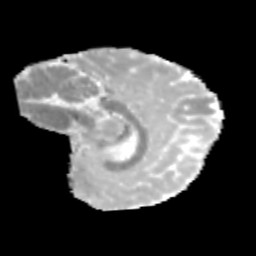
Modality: MD
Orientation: sagittal
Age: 12
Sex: male
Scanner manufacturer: siemens
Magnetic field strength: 3 T
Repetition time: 3.8 s
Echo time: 0.07 s